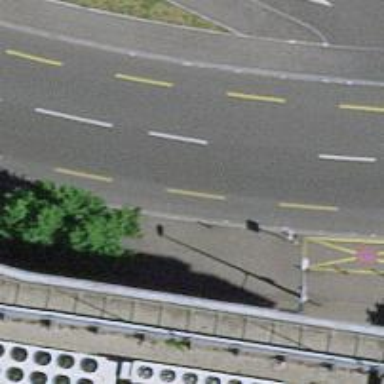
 and designated cycle lane on both sides as well."